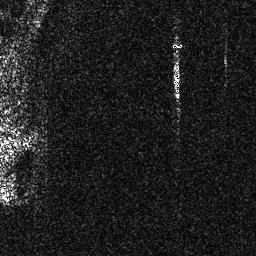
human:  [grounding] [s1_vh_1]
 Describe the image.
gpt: In the satellite image, there is  <ref>1 small ship </ref> <box>[[66, 22, 70, 38, 0]]</box> located at center.